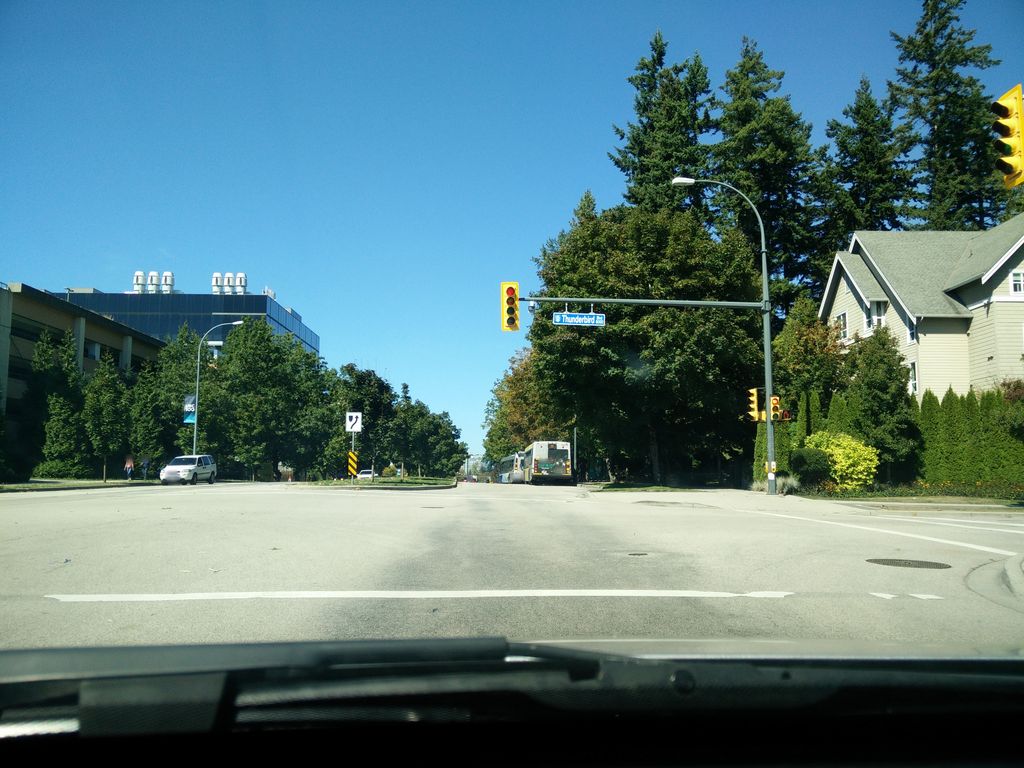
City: vancouver